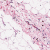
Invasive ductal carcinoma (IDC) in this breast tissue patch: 0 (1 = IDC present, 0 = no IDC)